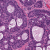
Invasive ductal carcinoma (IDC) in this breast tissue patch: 0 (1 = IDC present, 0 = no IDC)